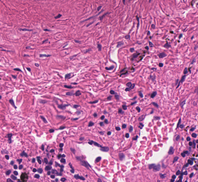
Tumor epithelial tissue: no
Tumor-associated stroma tissue: yes
Normal tissue: no